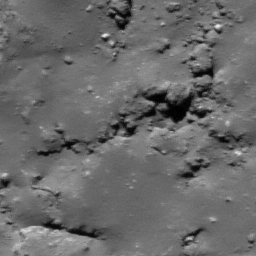
Pit: Tycho 29c
Host crater: Tycho
Host type: impact_melt
Lunar coordinates: latitude -42.848, longitude 348.54